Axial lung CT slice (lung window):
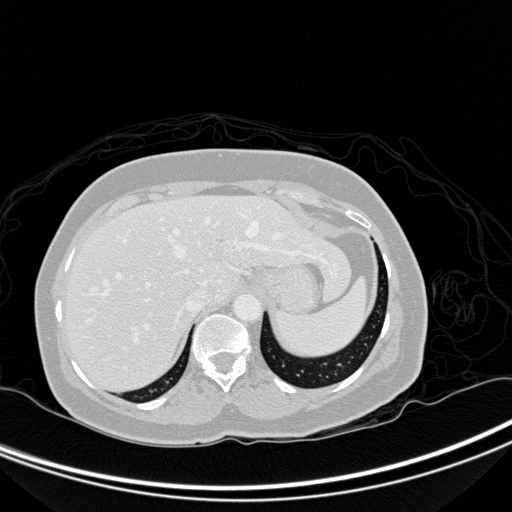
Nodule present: no